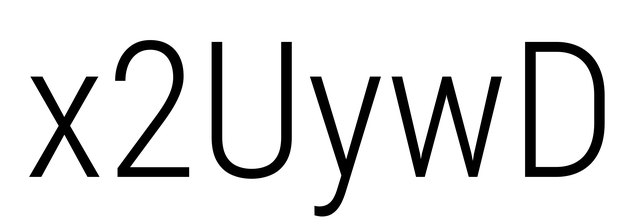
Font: Roboto_Condensed_Light